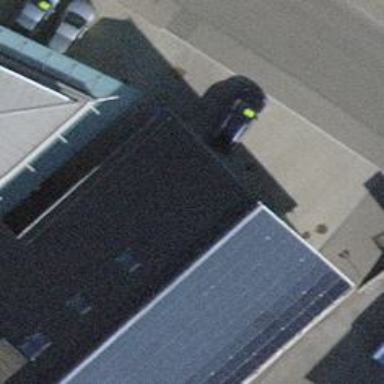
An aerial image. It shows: Charging station.